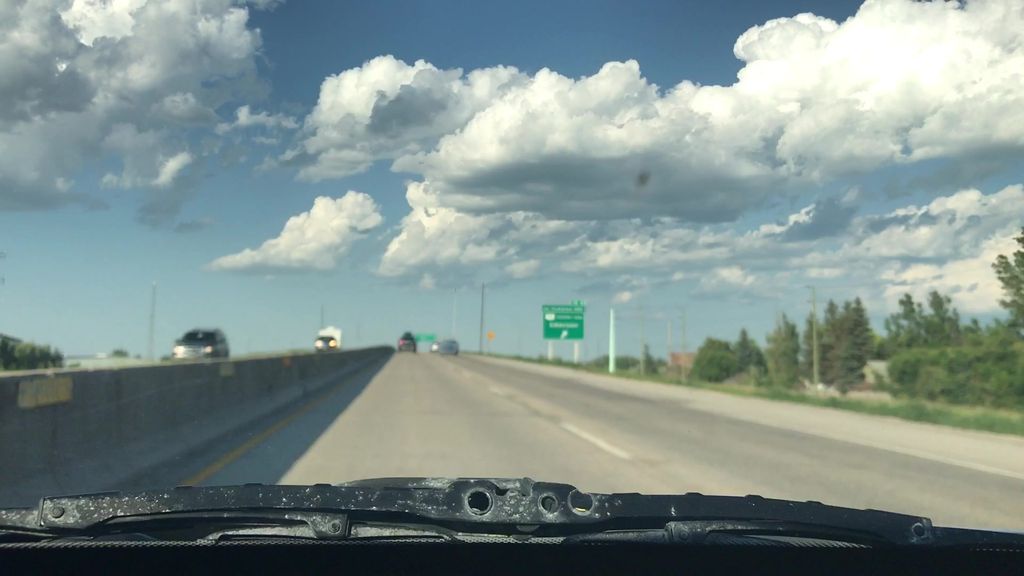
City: winnipeg